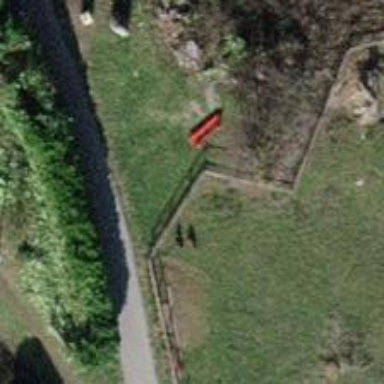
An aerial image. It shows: Red bench.